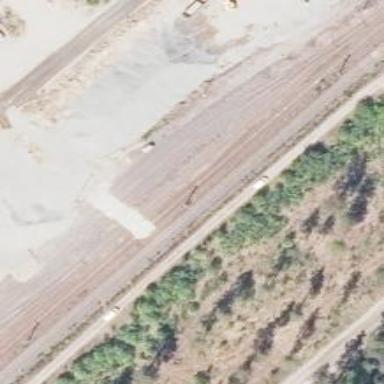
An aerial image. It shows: Railway track with continuous electrified contact lines.